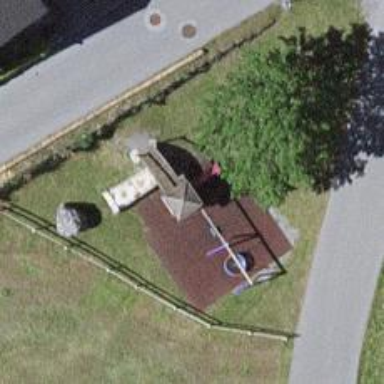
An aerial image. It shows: Playground area for leisure land.